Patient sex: F
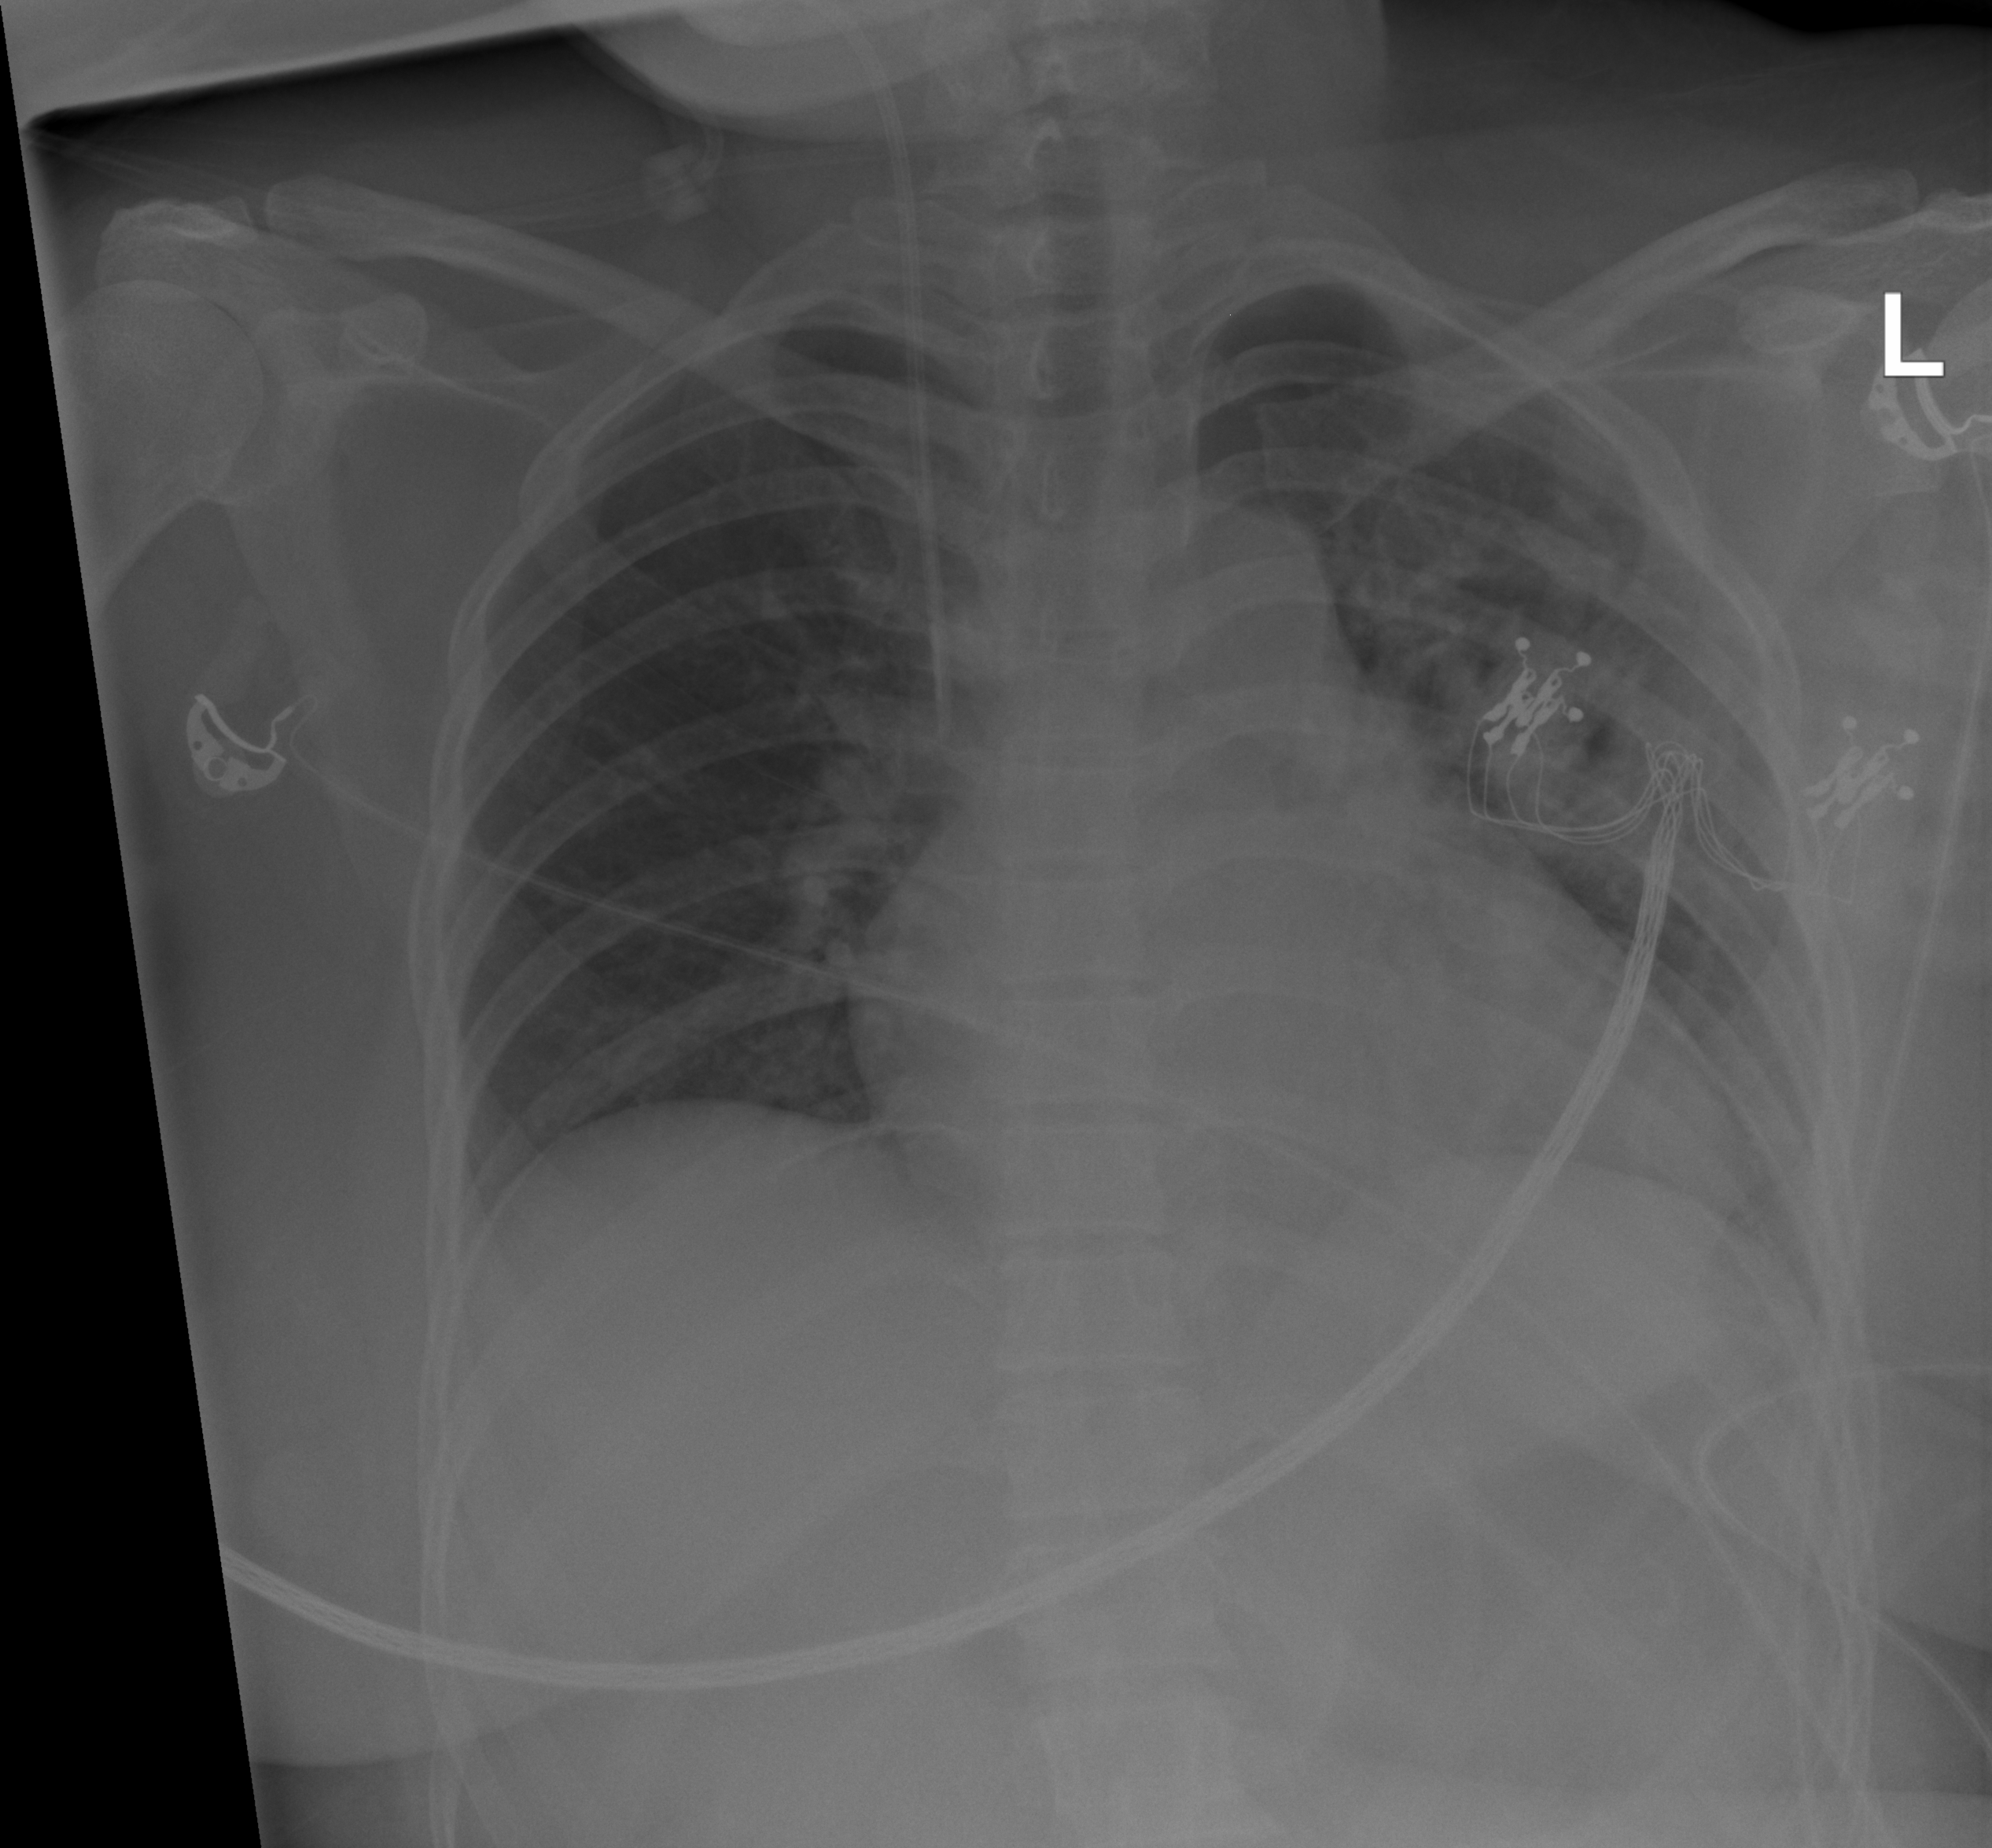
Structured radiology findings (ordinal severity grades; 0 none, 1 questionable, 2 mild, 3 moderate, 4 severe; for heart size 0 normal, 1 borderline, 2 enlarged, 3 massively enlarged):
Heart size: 2
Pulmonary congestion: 2
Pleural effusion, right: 0
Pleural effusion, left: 0
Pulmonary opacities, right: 0
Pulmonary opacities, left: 0
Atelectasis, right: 1
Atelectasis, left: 1